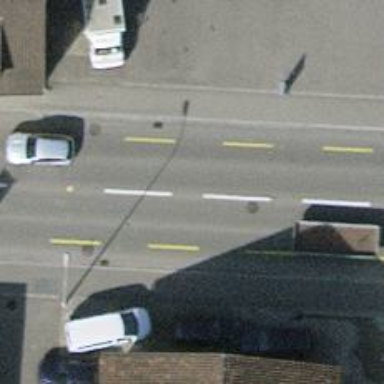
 with designated cycle lane on both sides."